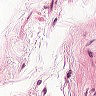
Metastatic tissue present: no